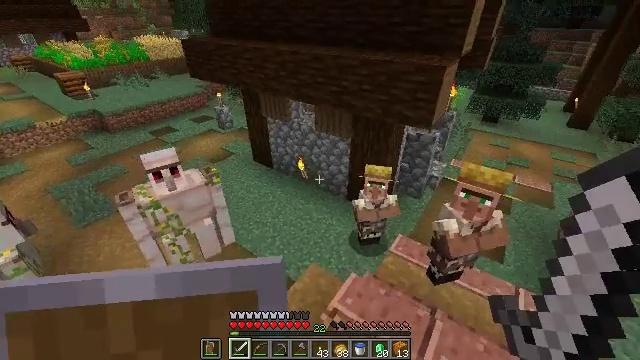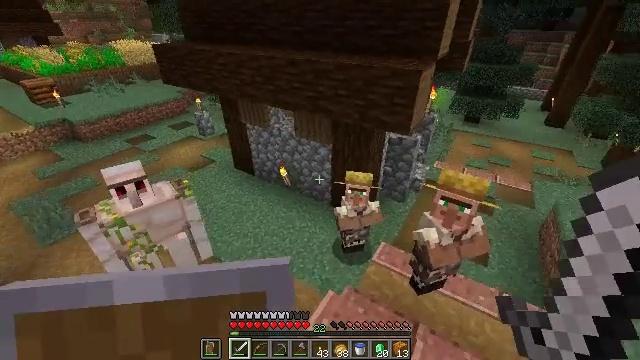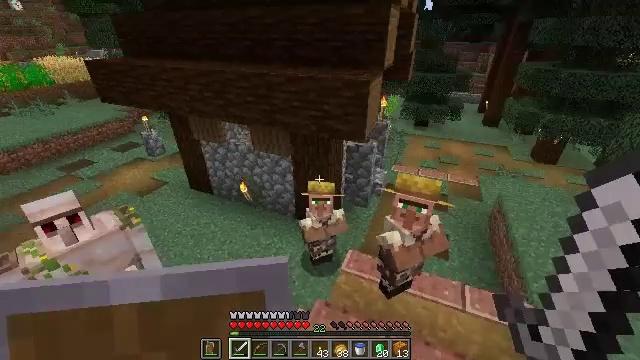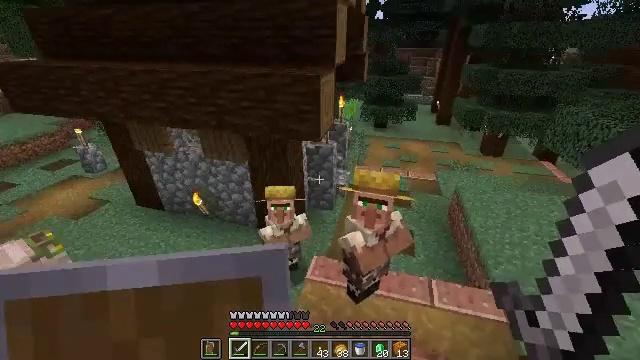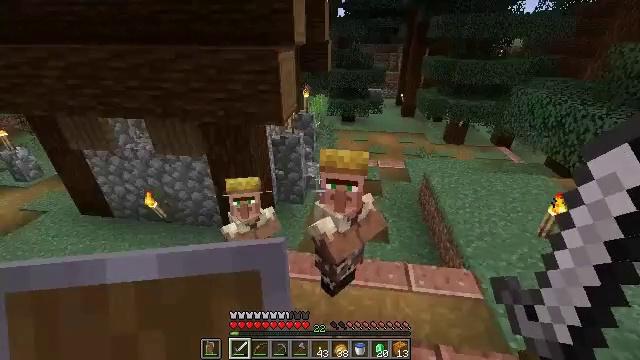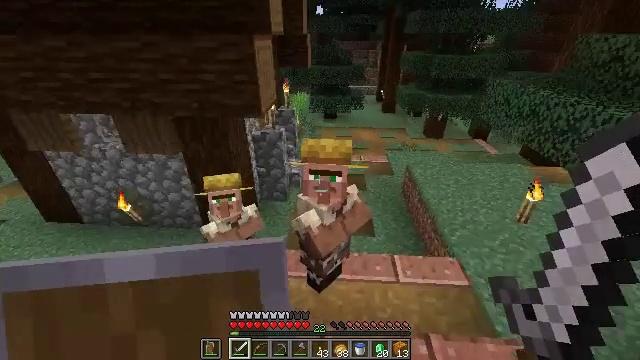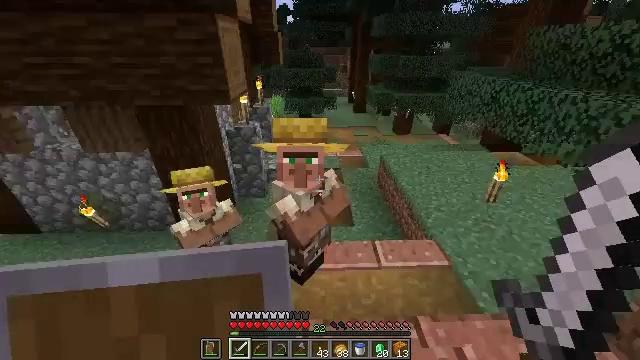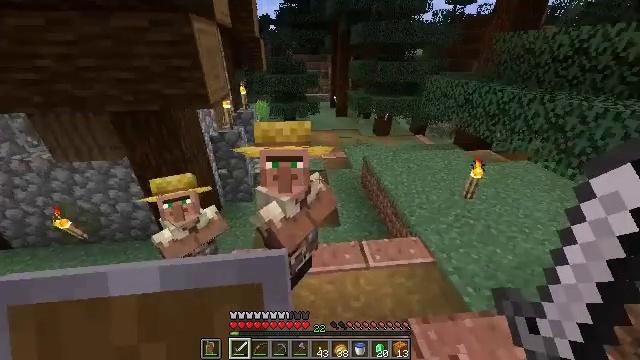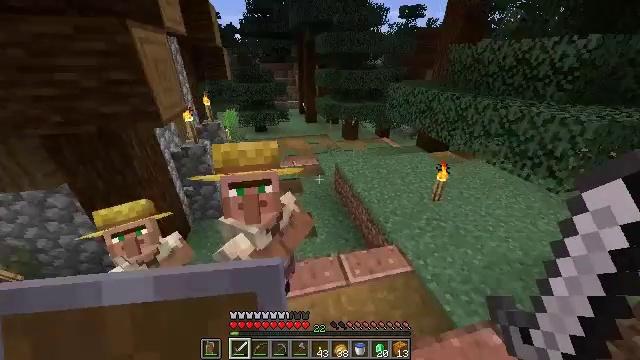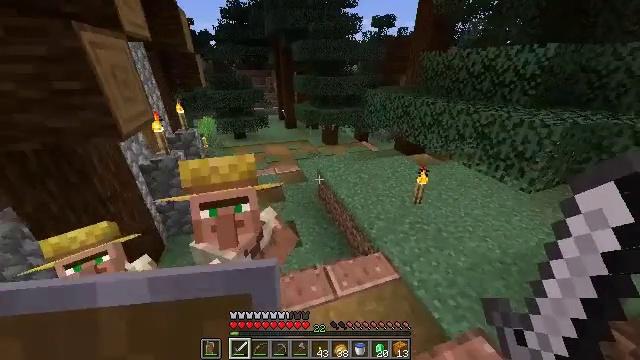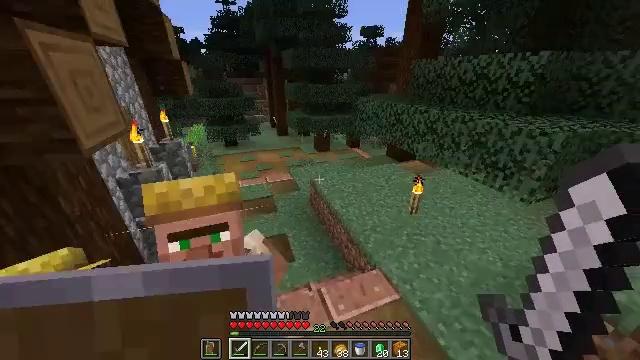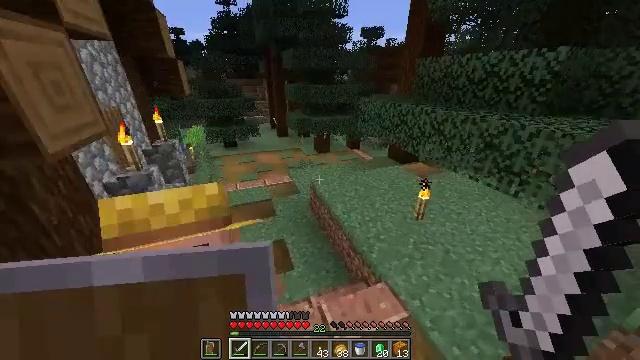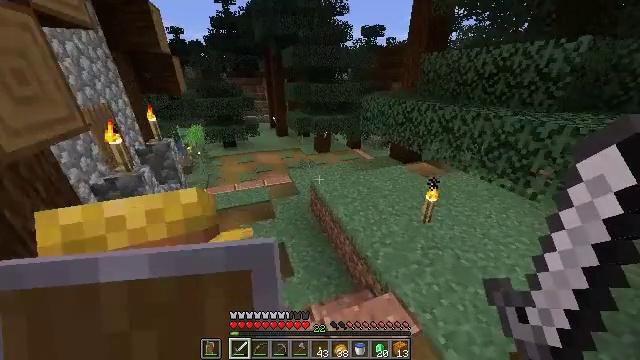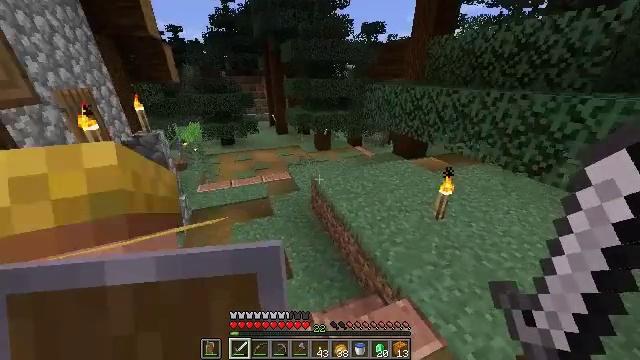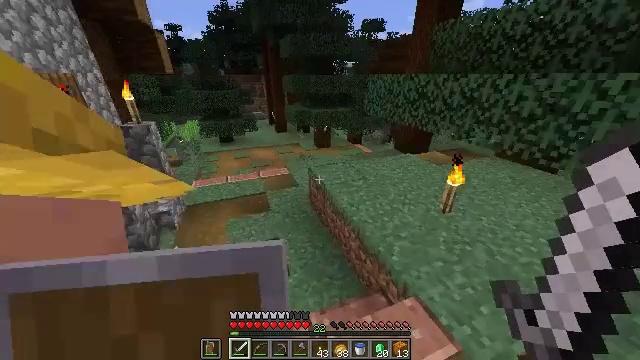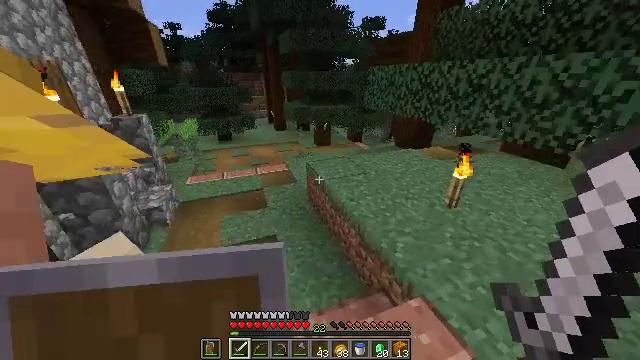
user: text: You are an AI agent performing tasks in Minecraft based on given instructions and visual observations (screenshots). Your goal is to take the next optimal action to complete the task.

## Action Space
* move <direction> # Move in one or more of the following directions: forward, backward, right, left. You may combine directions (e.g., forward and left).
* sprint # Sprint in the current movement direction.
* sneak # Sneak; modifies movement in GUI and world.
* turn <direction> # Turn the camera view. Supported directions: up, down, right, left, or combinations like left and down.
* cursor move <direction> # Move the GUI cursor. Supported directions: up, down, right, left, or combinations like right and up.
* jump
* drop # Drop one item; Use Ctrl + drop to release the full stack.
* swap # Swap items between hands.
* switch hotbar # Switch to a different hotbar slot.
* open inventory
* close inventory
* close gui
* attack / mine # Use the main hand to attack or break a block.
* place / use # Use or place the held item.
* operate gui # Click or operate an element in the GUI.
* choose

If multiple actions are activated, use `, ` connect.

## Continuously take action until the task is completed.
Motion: motion action
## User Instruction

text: Collect wheat crops.
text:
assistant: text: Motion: move forward and move right, turn right
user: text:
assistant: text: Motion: move forward and move right, turn right and up
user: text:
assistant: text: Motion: move forward, turn right and up
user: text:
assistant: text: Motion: move forward, turn right
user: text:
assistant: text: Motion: move forward, sprint, turn right
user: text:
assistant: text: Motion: move forward, sprint, turn right
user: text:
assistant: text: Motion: move forward, sprint, turn right
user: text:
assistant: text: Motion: move forward, turn right
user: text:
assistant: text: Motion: move forward, turn right and up
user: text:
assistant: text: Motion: move forward, turn right and up
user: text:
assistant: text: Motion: move forward
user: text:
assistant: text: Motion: move forward
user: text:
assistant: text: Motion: move forward
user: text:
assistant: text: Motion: move forward
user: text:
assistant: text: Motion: move forward
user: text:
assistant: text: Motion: move forward
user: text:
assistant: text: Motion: move forward, turn left
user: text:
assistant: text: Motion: move forward, turn left and down
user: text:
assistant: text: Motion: move forward, sprint, turn left and down
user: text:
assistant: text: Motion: move forward, sprint, turn left
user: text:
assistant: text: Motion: move forward, turn left
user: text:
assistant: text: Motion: move forward, turn left
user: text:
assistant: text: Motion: move forward, turn left and up
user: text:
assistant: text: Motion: move forward, turn left
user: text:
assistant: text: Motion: move forward, turn left
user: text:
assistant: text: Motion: move forward, turn left and up
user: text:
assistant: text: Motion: move forward, turn left and up
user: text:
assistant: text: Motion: move forward, turn left and up
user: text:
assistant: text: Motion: move forward, sprint, turn left and up
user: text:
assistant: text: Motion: move forward, sprint